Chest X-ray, PA view. Patient: 44 years old, sex F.
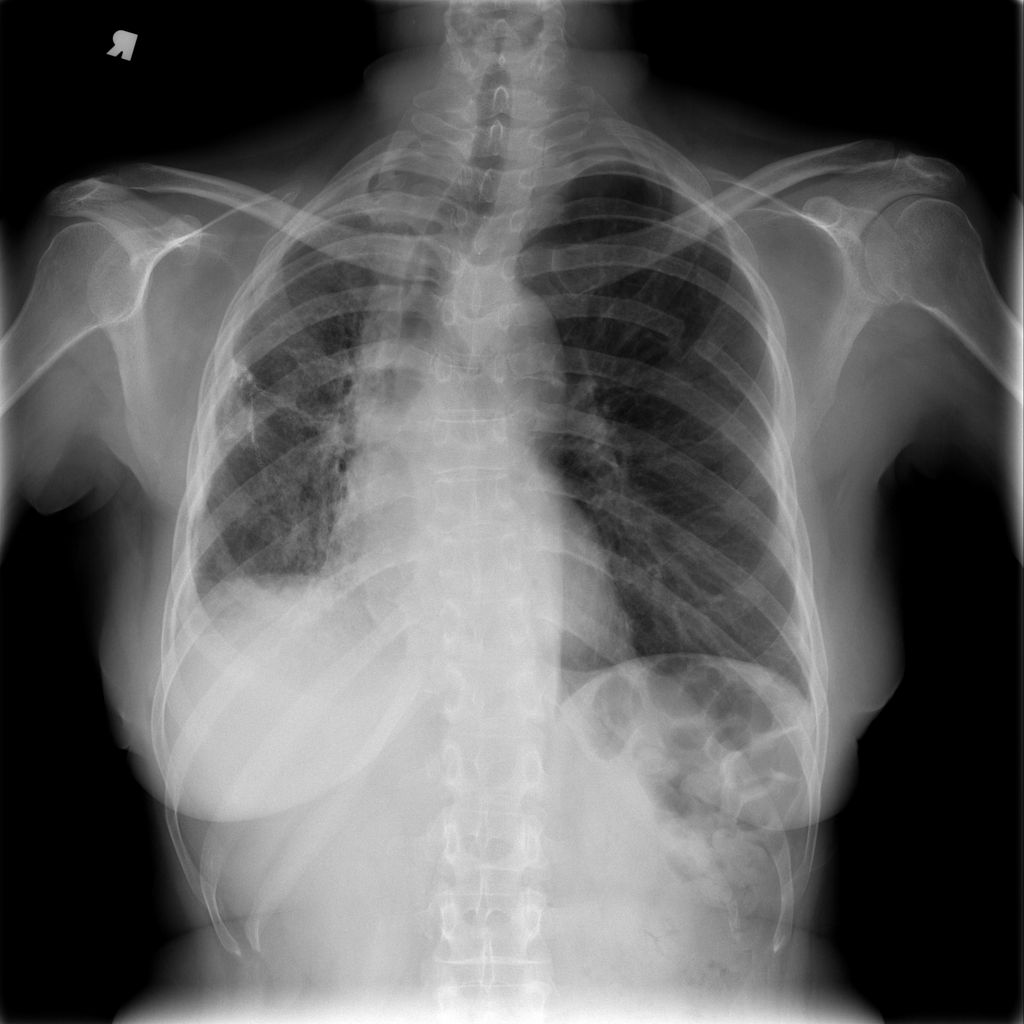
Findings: Infiltration, Pleural_Thickening